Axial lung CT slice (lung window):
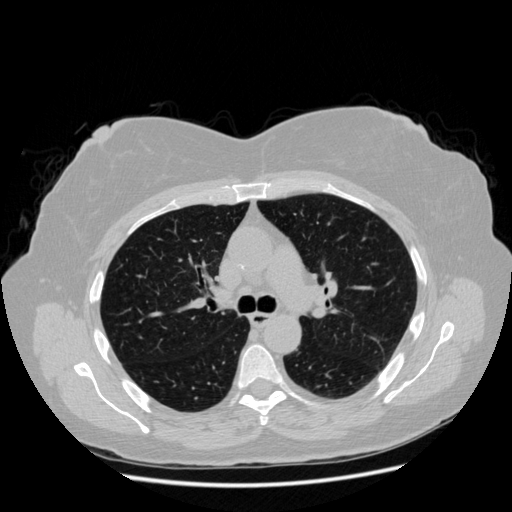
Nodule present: no